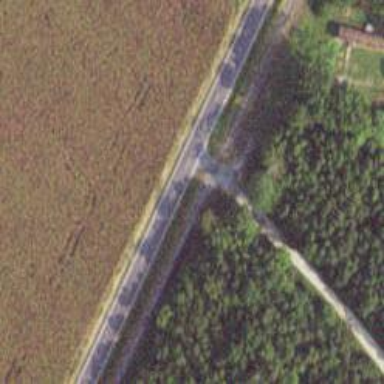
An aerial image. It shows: Abandoned railway.